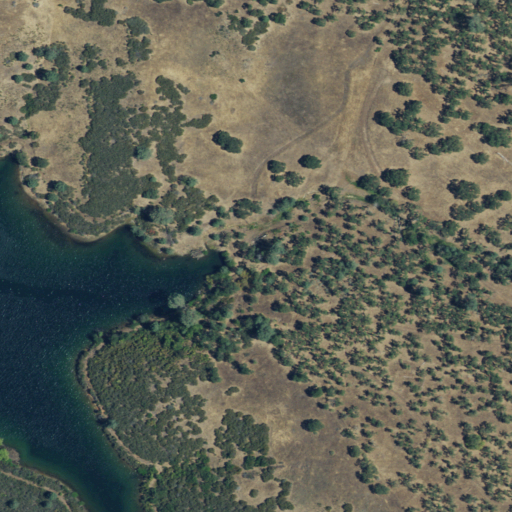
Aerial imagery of valley in California named Thatchers Gulch containing shrub, grassland, open water, evergreen forest, deciduous forest, and mixed forest